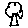
Label: tree